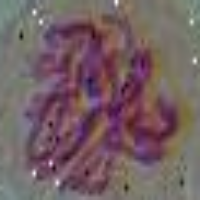
Label: metaphase